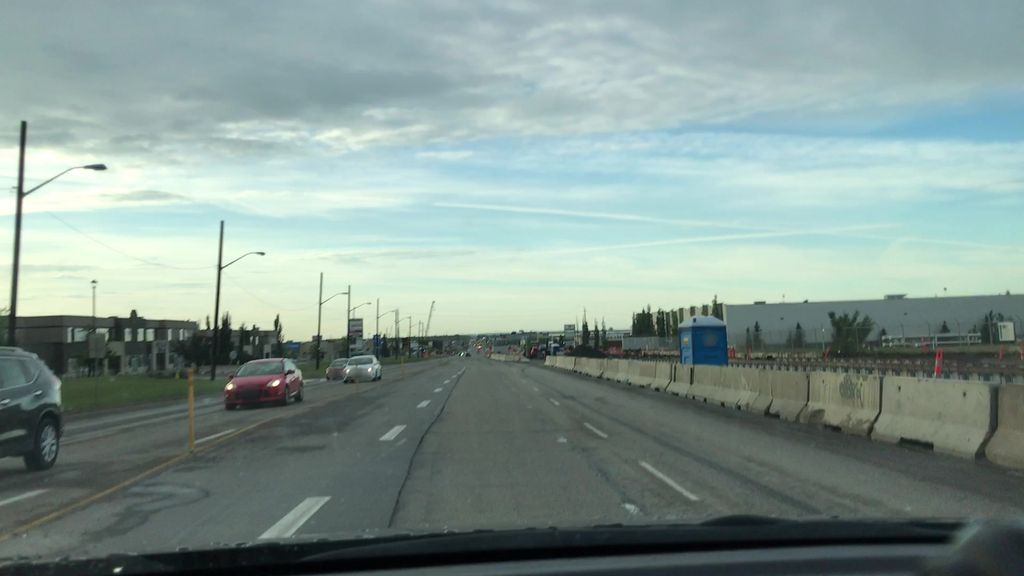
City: edmonton